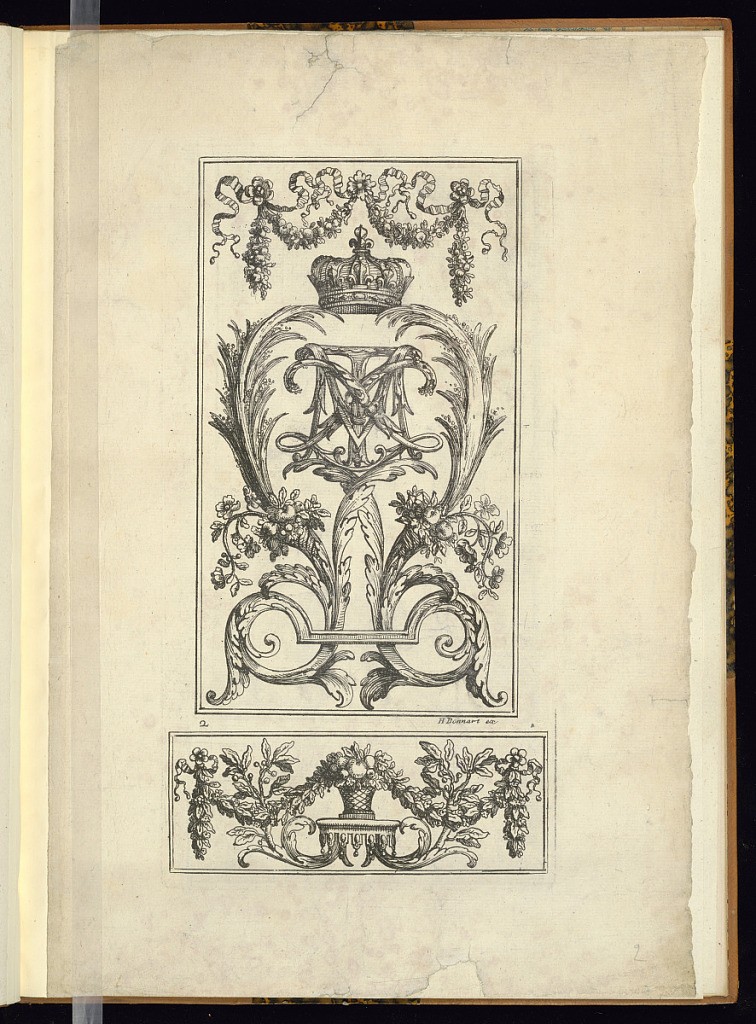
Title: Panel and Frieze Design
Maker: Philippe, I Caffieri, French, 1634 – 1716
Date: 1670–1700
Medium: Etching on laid paper
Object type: Print
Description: Designs for a vertical panel and a horizontal frieze below featuring royal emblems, a French royal crown, cypher with interlaced L's, a ‘T', and an ‘M', palm leaves, scrolling acanthus leaves, strapwork, cornucopia of fruit, ribbons, festoons of fruit and flowers, basket of fruit, and foliate leaves. The plate is numbered and signed.